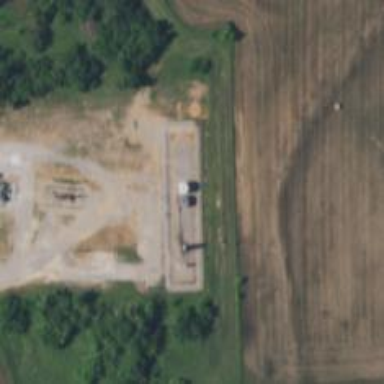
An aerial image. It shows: Storage tank that is man-made.